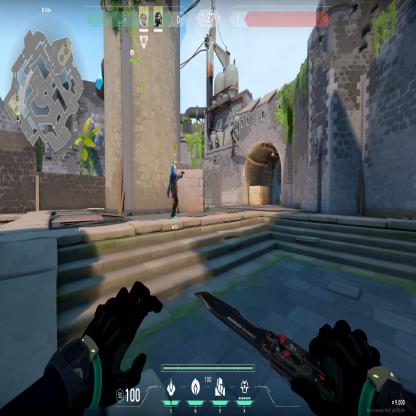
Label: teammate